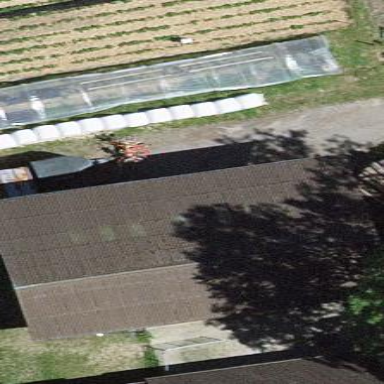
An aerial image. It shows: Shed building.